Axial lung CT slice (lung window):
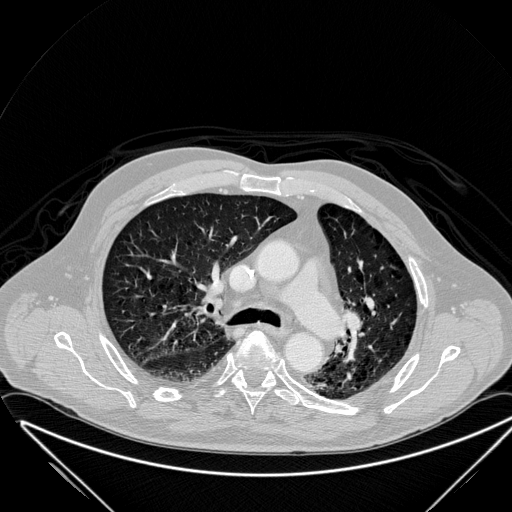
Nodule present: no